Aerial crown-view tile of a tropical tree (Barro Colorado Island, Panama), acquired 20250818:
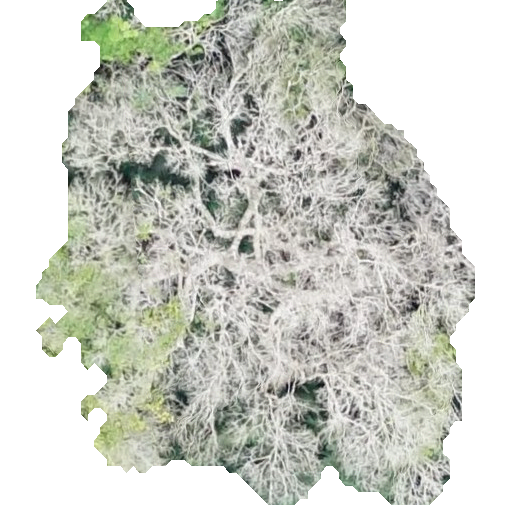
Species: Sloanea terniflora
GBIF accepted scientific name: Sloanea terniflora
Crown area: 237.839 m²